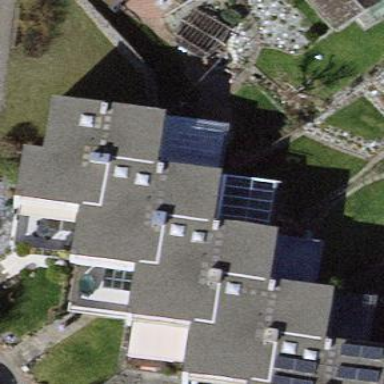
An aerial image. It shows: Terrace building.